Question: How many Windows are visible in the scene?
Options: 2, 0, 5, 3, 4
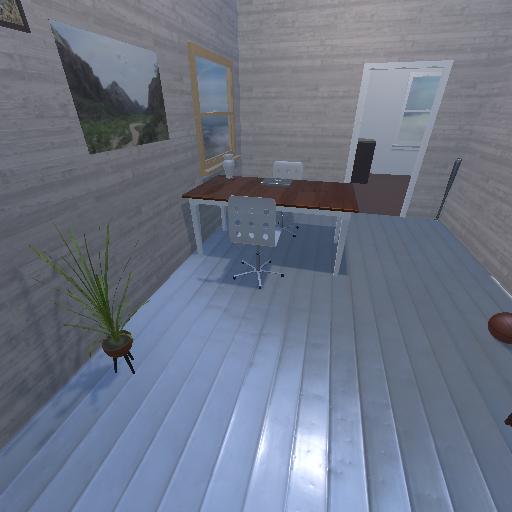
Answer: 2